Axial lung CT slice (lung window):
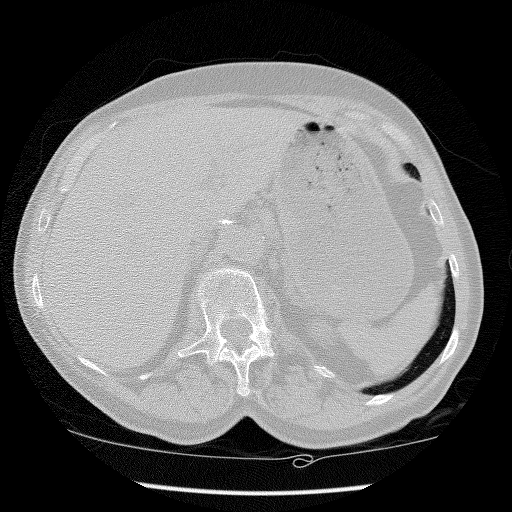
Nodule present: no